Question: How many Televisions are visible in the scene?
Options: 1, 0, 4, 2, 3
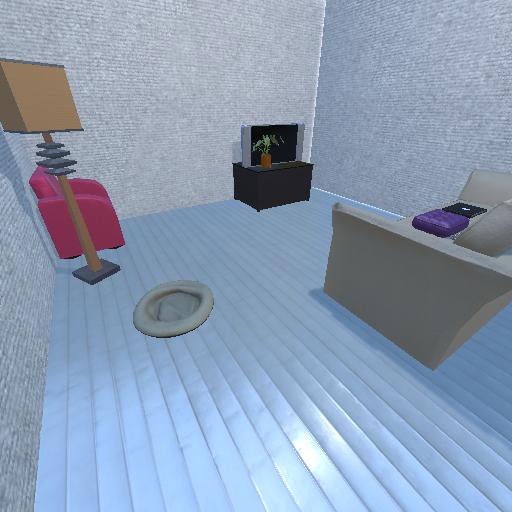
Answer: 1